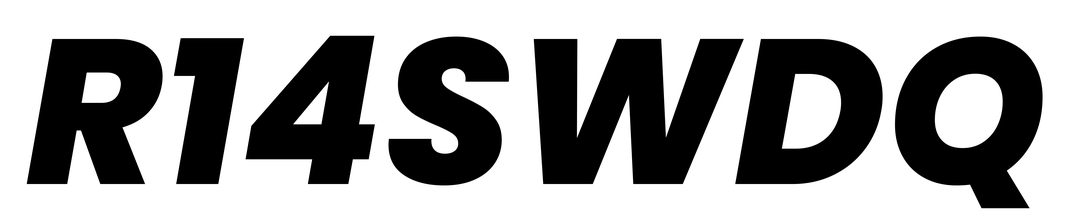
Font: Poppins-ExtraBoldItalic